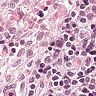
Metastatic tissue present: no